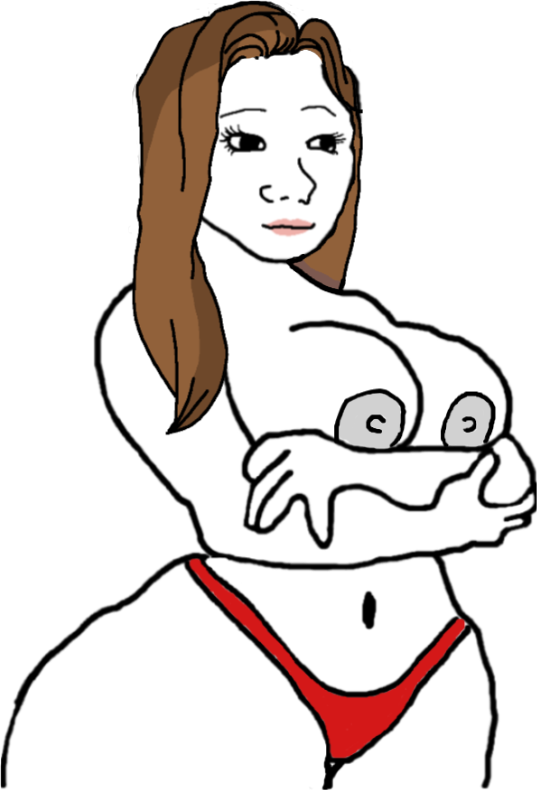
Label: 5_Trad_Wife